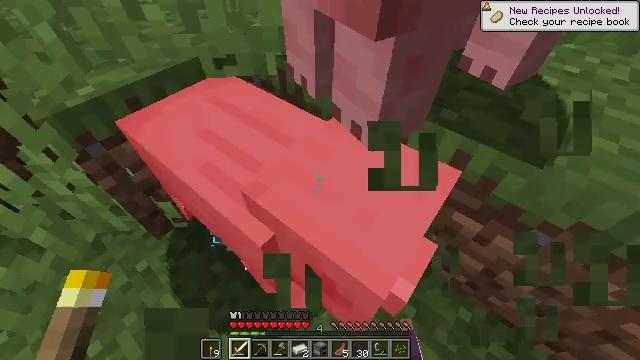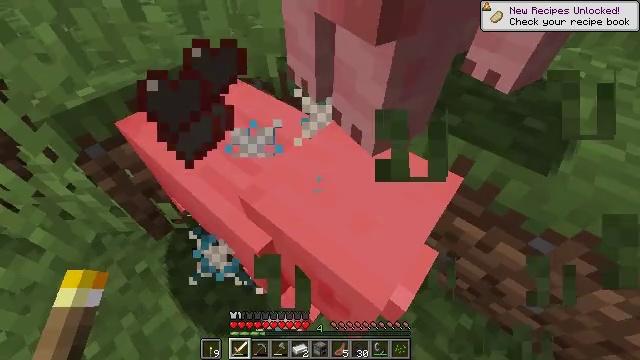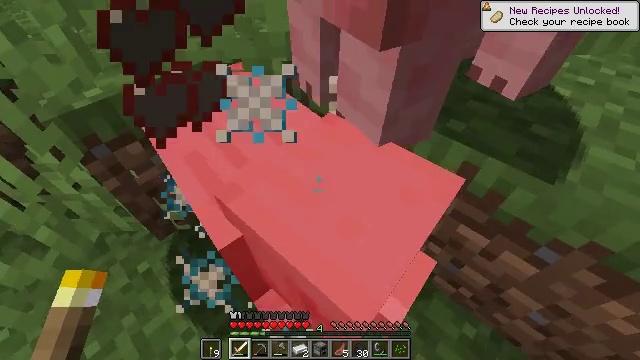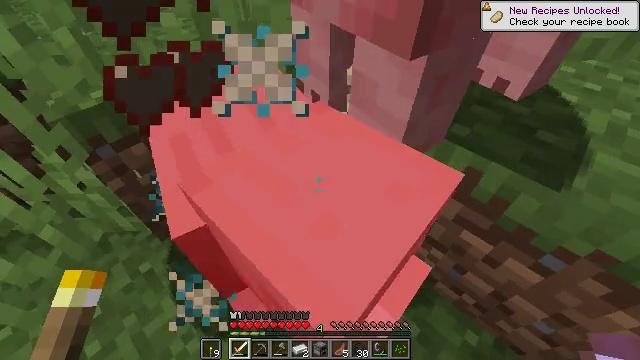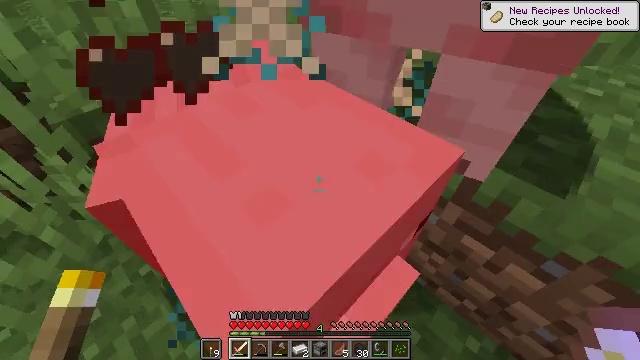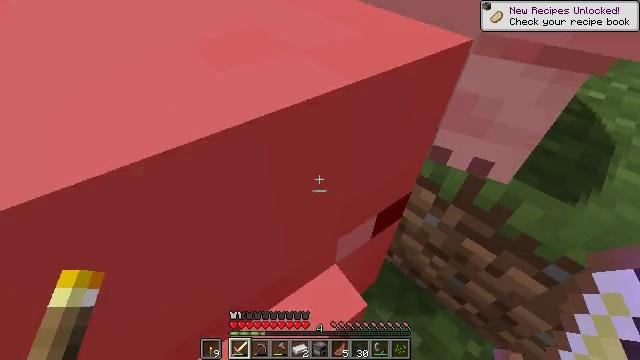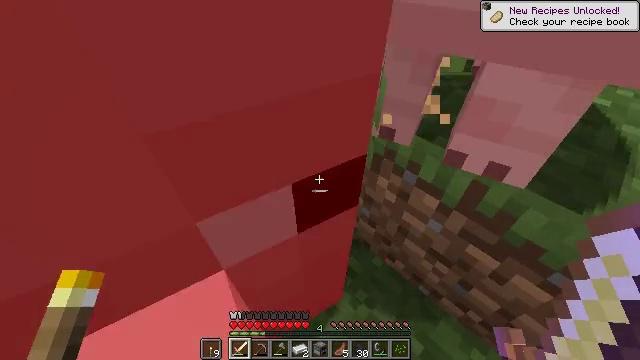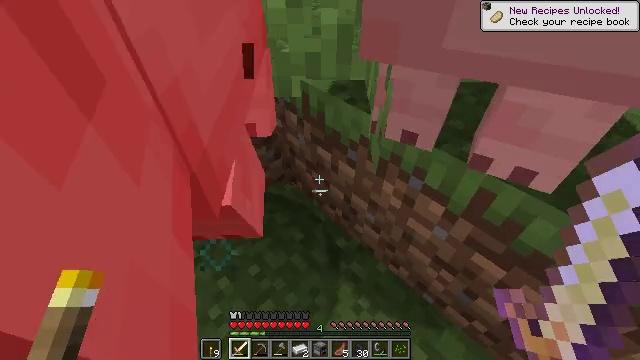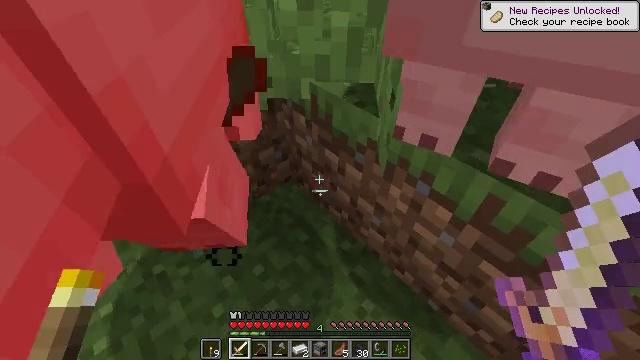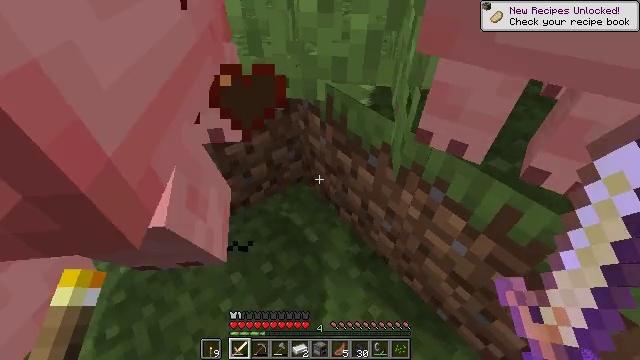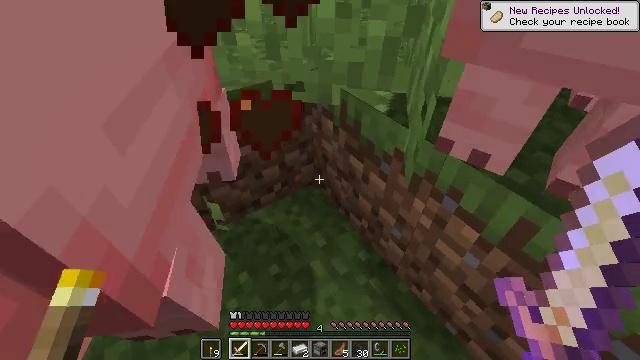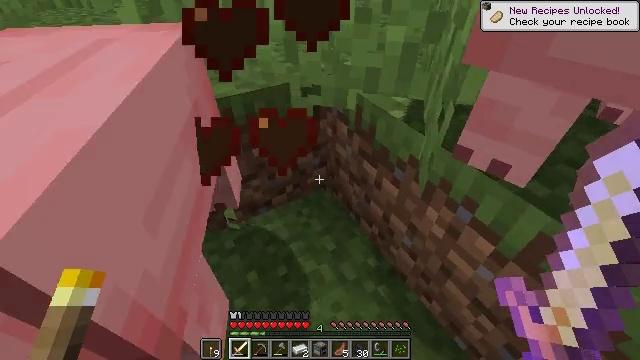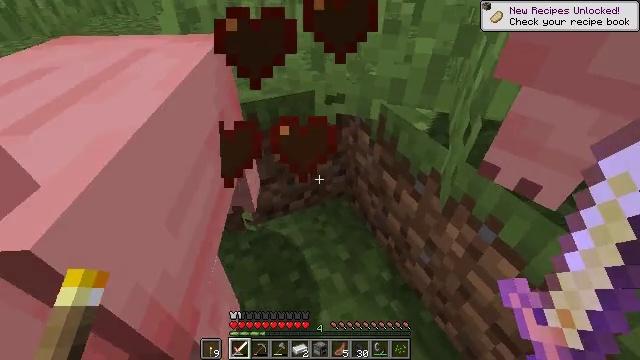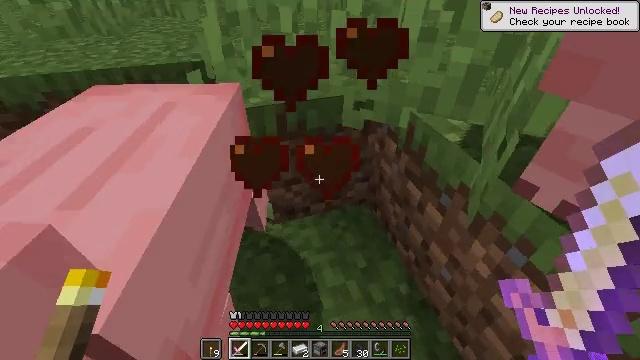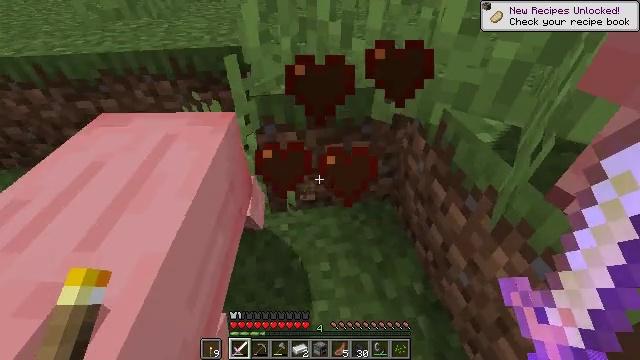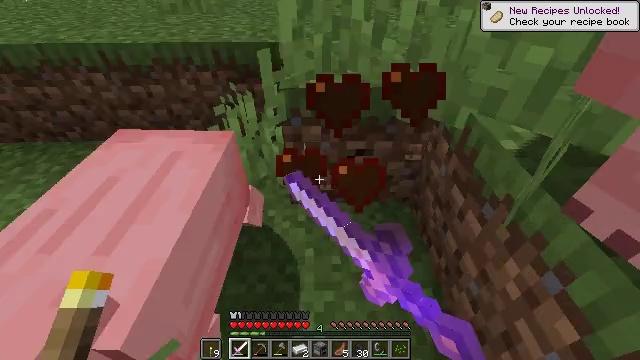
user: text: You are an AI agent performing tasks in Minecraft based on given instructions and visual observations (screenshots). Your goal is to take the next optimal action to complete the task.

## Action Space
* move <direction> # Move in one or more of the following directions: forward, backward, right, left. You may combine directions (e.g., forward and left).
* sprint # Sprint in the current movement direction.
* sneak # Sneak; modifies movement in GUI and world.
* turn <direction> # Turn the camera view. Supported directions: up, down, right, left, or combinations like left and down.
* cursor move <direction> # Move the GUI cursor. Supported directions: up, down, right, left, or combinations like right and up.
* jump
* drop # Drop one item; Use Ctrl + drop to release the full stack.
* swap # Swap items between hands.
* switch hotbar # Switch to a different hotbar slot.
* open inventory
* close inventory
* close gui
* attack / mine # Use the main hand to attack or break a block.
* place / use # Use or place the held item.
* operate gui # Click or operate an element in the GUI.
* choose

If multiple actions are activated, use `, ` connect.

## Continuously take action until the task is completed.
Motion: motion action
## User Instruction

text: Kill the pig.
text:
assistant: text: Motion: no_op
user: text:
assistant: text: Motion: turn left
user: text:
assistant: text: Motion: turn left
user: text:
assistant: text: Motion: no_op
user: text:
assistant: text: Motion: no_op
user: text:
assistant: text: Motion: no_op
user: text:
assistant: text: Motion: turn left
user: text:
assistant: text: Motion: turn left
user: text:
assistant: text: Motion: turn left
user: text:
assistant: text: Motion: turn left
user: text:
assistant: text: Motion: turn left
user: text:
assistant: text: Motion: turn left and up
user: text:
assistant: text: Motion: turn left
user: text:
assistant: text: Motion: turn left and down, attack / mine
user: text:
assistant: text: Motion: turn left, attack / mine
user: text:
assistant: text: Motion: turn left, attack / mine
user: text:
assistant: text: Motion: move left, turn left and up, attack / mine
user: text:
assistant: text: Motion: move left, turn left and up
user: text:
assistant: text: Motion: move left, turn left
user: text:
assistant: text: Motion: move left, turn left and down
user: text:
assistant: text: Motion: move left, turn left and down
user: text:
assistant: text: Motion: move left, turn left and down
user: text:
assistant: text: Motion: move left, turn left
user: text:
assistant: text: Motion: move left, turn left
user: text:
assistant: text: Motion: move left, turn right and down
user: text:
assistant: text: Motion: turn right
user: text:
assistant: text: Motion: turn left
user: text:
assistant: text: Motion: turn left and up
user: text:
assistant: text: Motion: turn left and down, attack / mine
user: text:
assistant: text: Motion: move left, turn left and down, attack / mine